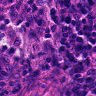
Metastatic tissue present: no